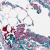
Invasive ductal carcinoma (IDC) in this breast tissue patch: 0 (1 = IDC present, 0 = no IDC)